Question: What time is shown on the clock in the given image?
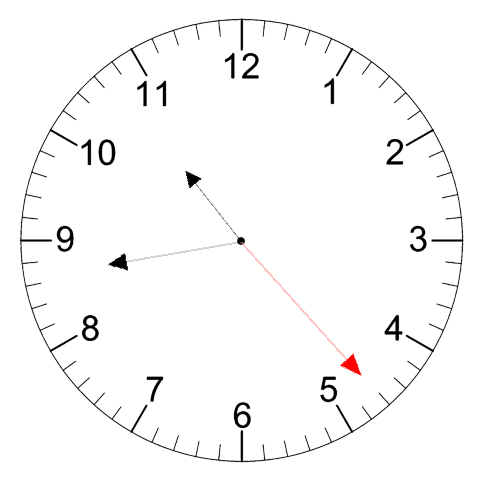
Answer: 10:43:23